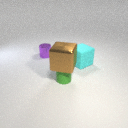
large brown metal cube above small green rubber cylinder